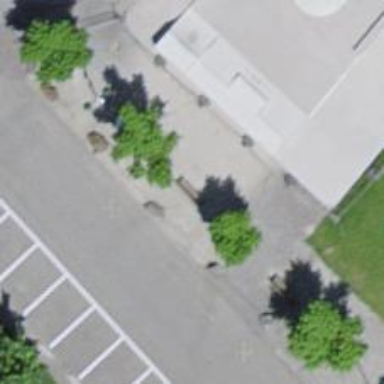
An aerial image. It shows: Brown bench.